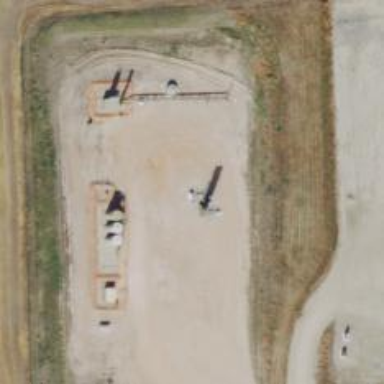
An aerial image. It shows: Petroleum well.